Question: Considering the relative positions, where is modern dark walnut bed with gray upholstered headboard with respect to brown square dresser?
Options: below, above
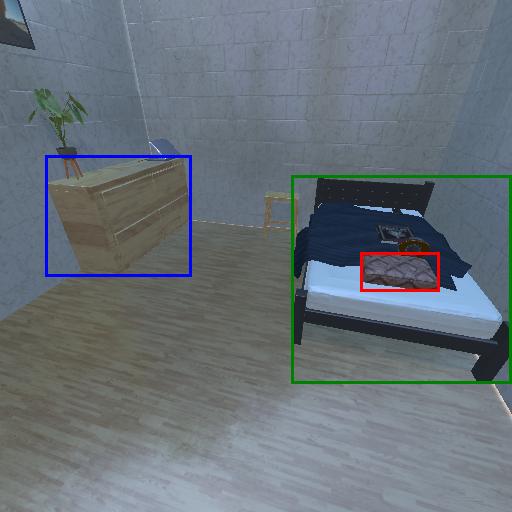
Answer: below